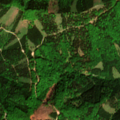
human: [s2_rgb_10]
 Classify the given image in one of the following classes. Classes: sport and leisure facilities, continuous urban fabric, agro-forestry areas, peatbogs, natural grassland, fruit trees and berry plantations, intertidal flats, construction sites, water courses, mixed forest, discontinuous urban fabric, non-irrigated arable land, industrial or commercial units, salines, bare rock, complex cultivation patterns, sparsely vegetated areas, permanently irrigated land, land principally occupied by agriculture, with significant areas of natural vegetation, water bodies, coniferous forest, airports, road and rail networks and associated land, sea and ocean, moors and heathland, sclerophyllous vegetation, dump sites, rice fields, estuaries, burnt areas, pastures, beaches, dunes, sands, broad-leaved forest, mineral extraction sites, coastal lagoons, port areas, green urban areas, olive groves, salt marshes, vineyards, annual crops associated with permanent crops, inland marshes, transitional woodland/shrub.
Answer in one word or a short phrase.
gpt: broad-leaved forest, coniferous forest, mixed forest